Question: I am working in the base environment with Anaconda and VSCode. I have been facing a problem while importing TensorFlow libraries, especially with Keras.

I can still run the code and it works, but it sometimes hinders in autocorrection while writing the code.
<URL>
Thank you in advance for the help
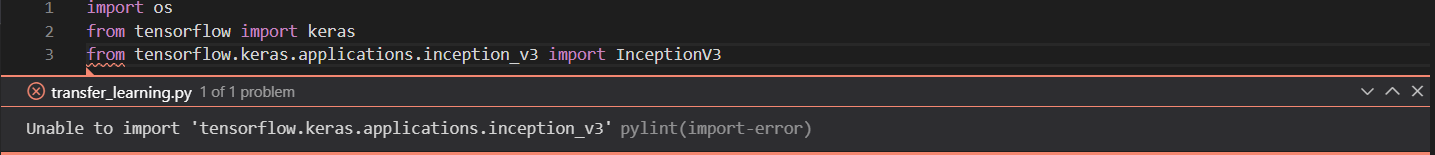
Answer: As you've mentioned, even though the warning shows up on VSCode but works perfectly fine when executing the code on the Anaconda terminal, the issue might not necessarily be with the Tensorflow library but with the autocomplete feature of VSCode itself.
Here is a <URL> that can help you understand what's actually going on in VSCode.
The issue is mostly just IDE/Editor related, and if you want the autocomplete features to work properly, you could try using V1 api of Tensorflow.